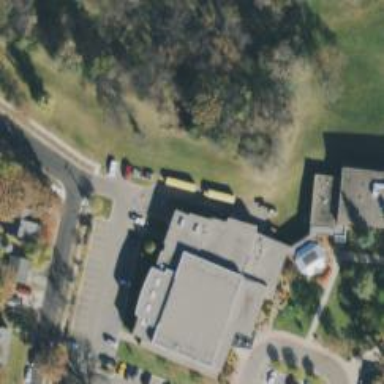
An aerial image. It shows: Theater building.